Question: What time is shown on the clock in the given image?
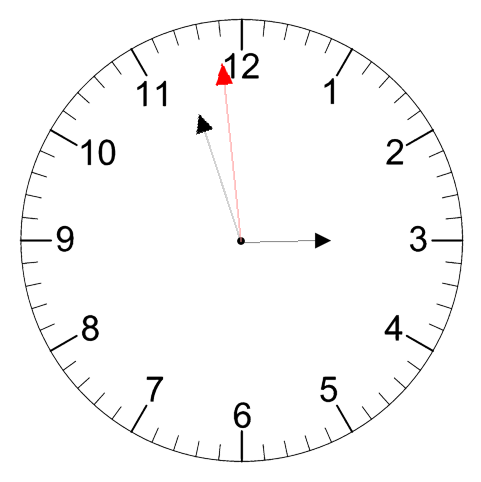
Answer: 02:56:59